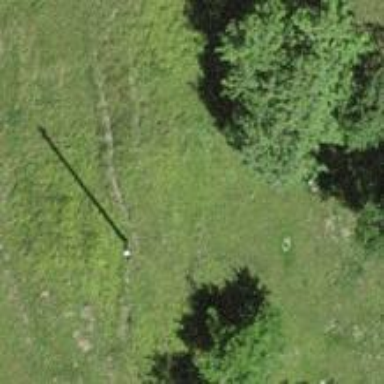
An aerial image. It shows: Power pole.